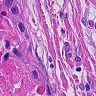
Metastatic tissue present: yes